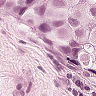
Metastatic tissue present: yes